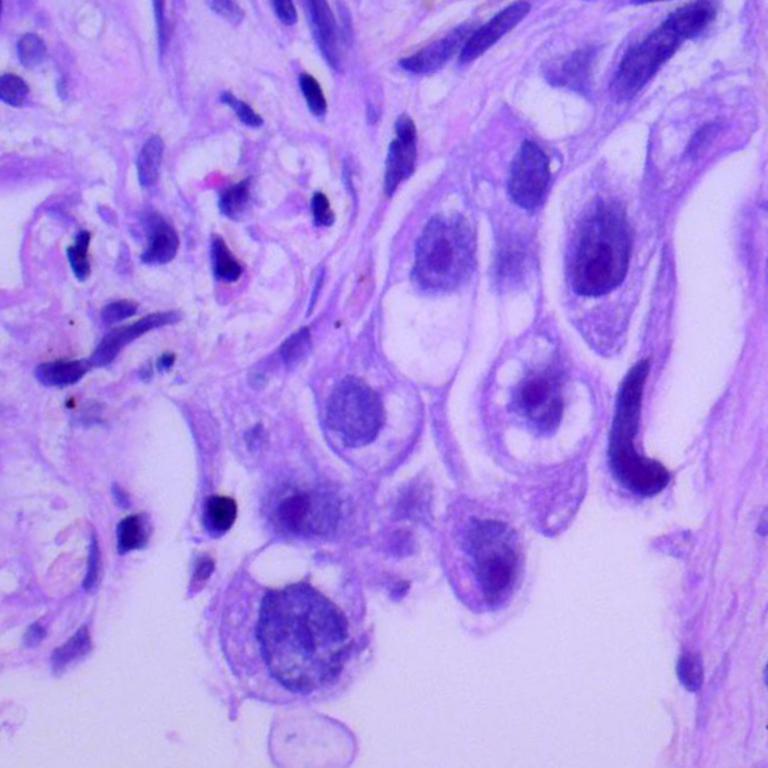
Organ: lung
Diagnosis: adenocarcinomas